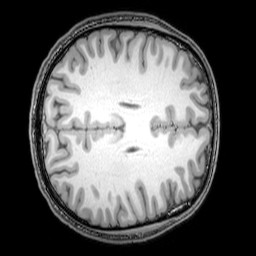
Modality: T1w
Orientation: axial
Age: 26
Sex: male
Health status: healthy
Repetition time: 0.081 s
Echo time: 0.037 s